Field crop: tomato
Growth stage: 2
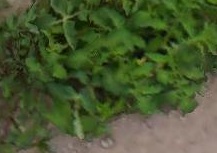
Species: tomato